九年级 · 解析几何
(本小题8.0分)

如图, 在平面直角坐标系 $x O y$ 中, 矩形 $O A B C$ 的顶点 $A 、 C$ 分别在 $x$ 轴和 $y$ 轴的正半轴上, 点 $B$ 的坐标为 $(5,2)$, 点 $P$ 是 $C B$ 边上的一动点 (不与 $C 、 B$ 重合), 联结 $O P 、 A P$, 过点 $O$ 作射线 $O E$ 交 $A P$ 的延长线于点 $E$,交 $C B$ 边于点 $M, \angle A O P=\angle C O M$.

(1)当 $O P \perp A P$ 时, 求直线 $A P$ 的解析式;

(2)设 $C P=x, M P=y$, 在点 $P$ 的运动过程中, 是否存在 $x$, 使 $\triangle O C M$ 的面积与 $\triangle A B P$ 的面积之和等于 $\triangle E M P$ 的面积? 如果存在, 请求出 $x$ 的值; 如果不存在, 请说明理由.


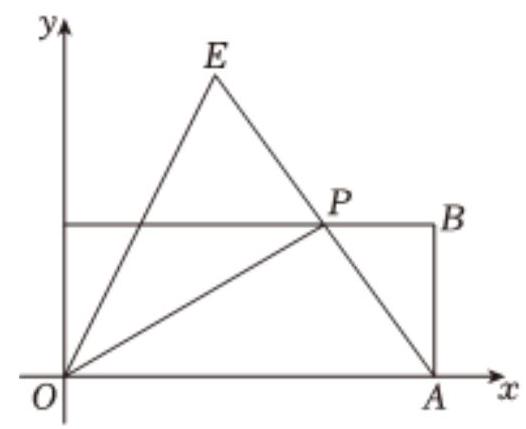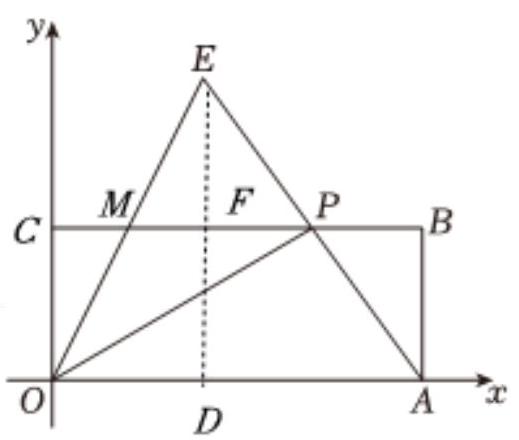
答案: 解: (1)由题意知, $O A=B C=5, A B=O C=2, \angle B=\angle O C M=90^{\circ}, B C / / O A$,

$\because O P \perp A P$,

$\therefore \angle O P C+\angle A P B=\angle A P B+\angle P A B=90^{\circ}$,

$\therefore \angle O P C=\angle P A B$,

$\therefore \triangle O P C \backsim \triangle P A B$,

$\therefore C P: A B=O C: P B$,

设 $C P=x$, 则 $B P=5-x$,

即 $\frac{x}{2}=\frac{2}{5-x}$,

解得 $x_{1}=4, x_{2}=1$ (不合题意, 舍去).

$\therefore P$ 的坐标为 $(4,2)$,

设直线 $A P$ 的解析式为 $y=k x+b$,

则 $\left\{\begin{array}{l}2=4 k+b \\ 0=5 k+b\end{array}\right.$,

$\therefore\left\{\begin{array}{l}k=-2 \\ b=10\end{array}\right.$,

$\therefore$ 直线 $A P$ 的解析式为 $y=-2 x+10$;

(2)假设存在 $x$ 符合题意，

过 $E$ 作 $E D \perp O A$ 于点 $D$, 交 $M P$ 于点 $F$, 则 $D F=A B=2$,

$\because \triangle O C M$ 与 $\triangle A B P$ 面积之和等于 $\triangle E M P$ 的面积,

$\therefore S_{\triangle E O A}=S_{\text {四边形 } O A B C}=2 \times 5=\frac{1}{2} \times 5 \times E D$,

$\therefore E D=4, E F=2$,

$\because P M / / O A$,

$\therefore \triangle E M P \backsim \triangle E O A, \frac{E F}{E D}=\frac{M P}{O A}, \quad$ 即 $\frac{2}{4}=\frac{y}{5}$,

解得 $y=\frac{5}{2}$,

$\because B C / / O A$,

$\therefore \angle C P O=\angle A O P$,

$\because \angle A O P=\angle C O M$,

$\therefore \angle C O M=\angle C P O$,

$\because \angle O C M=\angle P C O$,

$\therefore \triangle O C M \backsim \triangle P C O$,

$\therefore C M: C O=C O: C P$, 即 $\frac{x-y}{2}=\frac{2}{x}$,

$\therefore y=x-\frac{4}{x}, x$ 的取值范围是 $2<x<5$;

但 $y=\frac{5}{2}$ 时, $x-\frac{4}{x}=\frac{5}{2}$,

$\therefore x=\frac{5 \pm \sqrt{89}}{4}$ (负值舍去),

$\therefore$ 在点 $P$ 的运动过程中, 存在 $x=\frac{5+\sqrt{89}}{4}$, 使 $\triangle O C M$ 与 $\triangle A B P$ 面积之和等于 $\triangle E M P$ 的面积.

解析: (1)根据相似三角形的判定定理证明 $\triangle O P C \sim \triangle P A B$, 根据相似三角形的性质列出比例式, 得
到一元二次方程, 解方程即可得到 $P$ 的坐标, 然后利用待定系数法确定直线 $A P$ 的解析式;

(2)过 $E$ 作 $E D \perp O A$ 于点 $D$, 交 $M P$ 于点 $F$, 根据题意得到 $\triangle E O A$ 的面积=矩形 $O A B C$ 的面积, 求出 $E D$ 的长, 根据相似三角形的性质求出 $P M$, 利用已知条件可以 $\triangle O C M \sim \triangle P C O$, 从而得到 $C M: C O=C O$ : $C P$, 由此得到, 利用相似三角形的性质得到 $y=x-\frac{4}{x}$, 最后利用这个解析式计算即可求解.

本题考查的是矩形的性质、相似三角形的判定和性质以及函数解析式的确定, 掌握矩形的性质定理、相似三角形的判定定理和性质定理是解题的关键.